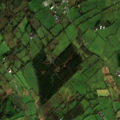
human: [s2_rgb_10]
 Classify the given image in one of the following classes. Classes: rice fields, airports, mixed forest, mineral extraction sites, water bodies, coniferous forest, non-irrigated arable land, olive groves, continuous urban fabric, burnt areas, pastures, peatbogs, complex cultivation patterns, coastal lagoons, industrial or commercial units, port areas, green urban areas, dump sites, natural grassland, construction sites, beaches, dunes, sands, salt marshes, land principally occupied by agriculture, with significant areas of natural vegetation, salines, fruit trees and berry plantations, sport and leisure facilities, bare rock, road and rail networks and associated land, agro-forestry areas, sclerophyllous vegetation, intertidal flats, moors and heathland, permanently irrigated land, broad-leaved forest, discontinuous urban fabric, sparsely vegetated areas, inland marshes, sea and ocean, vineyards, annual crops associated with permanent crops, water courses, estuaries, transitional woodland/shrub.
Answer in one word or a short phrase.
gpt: pastures